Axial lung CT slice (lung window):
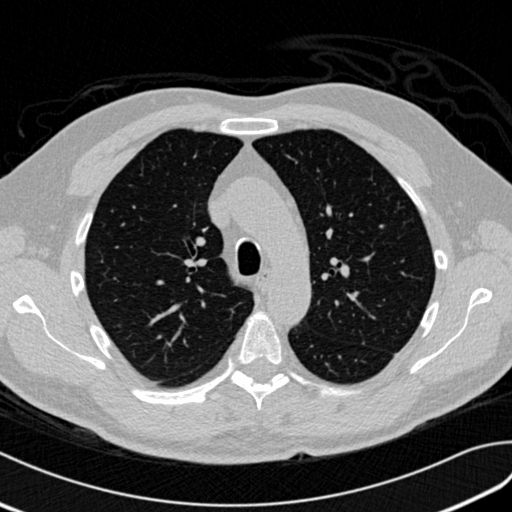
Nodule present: no